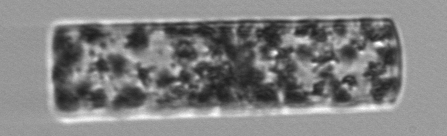
Label: Guinardia_flaccida